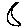
Label: moon